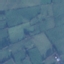
Label: Pasture